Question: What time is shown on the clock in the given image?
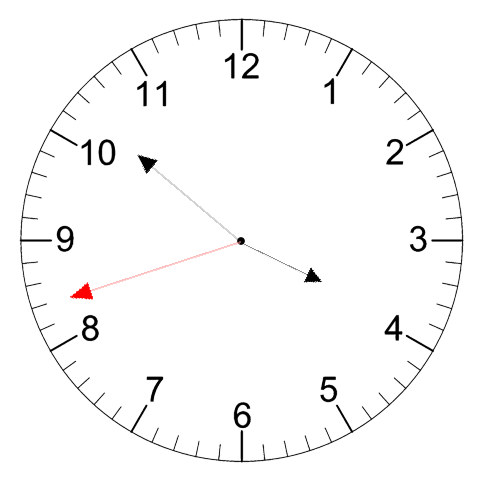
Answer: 03:51:42